Question: I recently inherited a website at work. I don't really know PHP.
The below code is supposed to iterate through each post that exists on our wordpress site and post the date that it was posted.
'''
<?php while (have_posts()) : the_post(); ?>
<li>
<a href="<?php the_permalink() ?>" rel="bookmark"><h3><?php the_title(); ?></h3></a>
<span class="the_date">Posted: <?php the_date() ?></span>
<?php the_excerpt(); ?>
</li>
<?php endwhile; ?>
'''
It isn't quite working. It does this, but for posts that land on the same day it doesn't post the date:

How do I get the date to show up for every iteration?
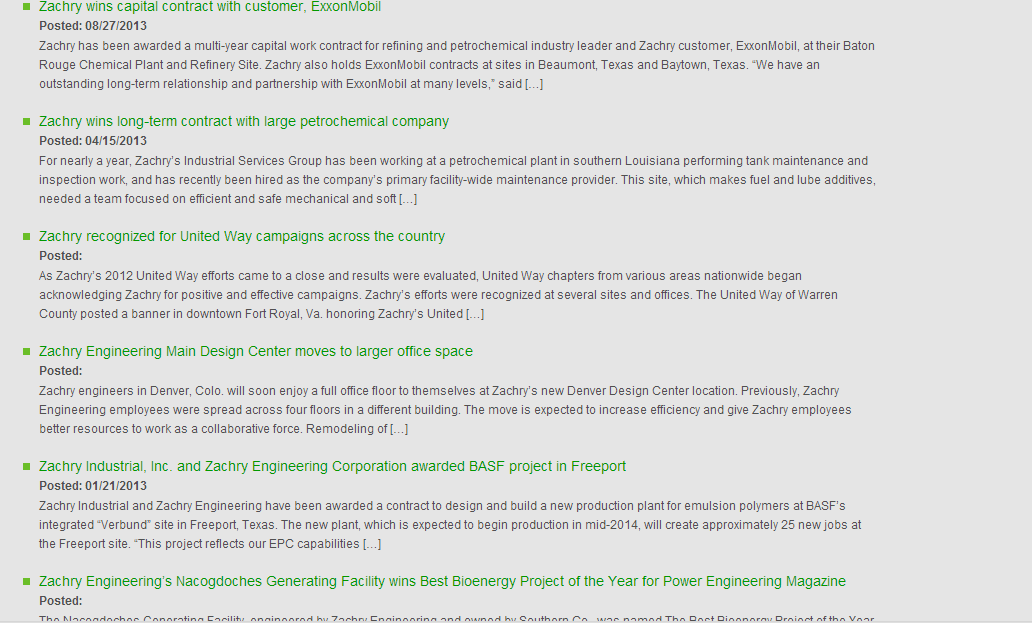
Answer: From <URL>:
> : When there are multiple posts on a page published under the SAME DAY, the_date() only displays the date for the first post (that is, the first instance of the_date()). To repeat the date for posts published under the same day, you should use the Template Tag <URL>.